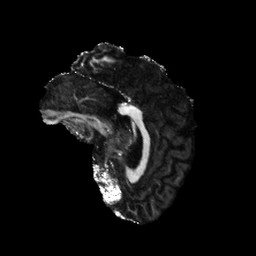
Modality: FA
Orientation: sagittal
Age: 27
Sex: male
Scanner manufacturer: siemens
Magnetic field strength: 6.98 T
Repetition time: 7.08 s
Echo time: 0.0756 s